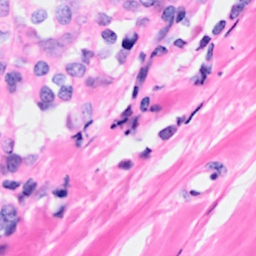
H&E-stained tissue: Breast